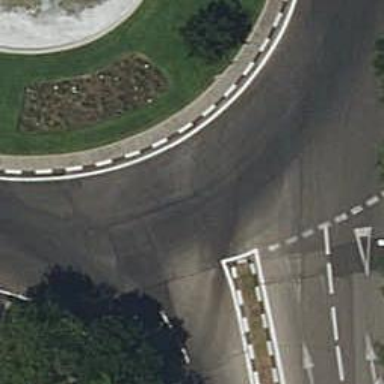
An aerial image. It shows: Secondary road leading to roundabout.